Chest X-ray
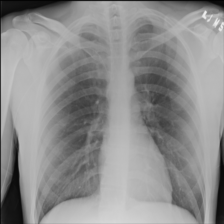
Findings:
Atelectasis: negative
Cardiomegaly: negative
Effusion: negative
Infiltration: negative
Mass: negative
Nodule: negative
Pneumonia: negative
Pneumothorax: negative
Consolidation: negative
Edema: negative
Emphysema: negative
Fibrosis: negative
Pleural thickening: negative
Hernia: negative